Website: lowes
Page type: customer-info-address
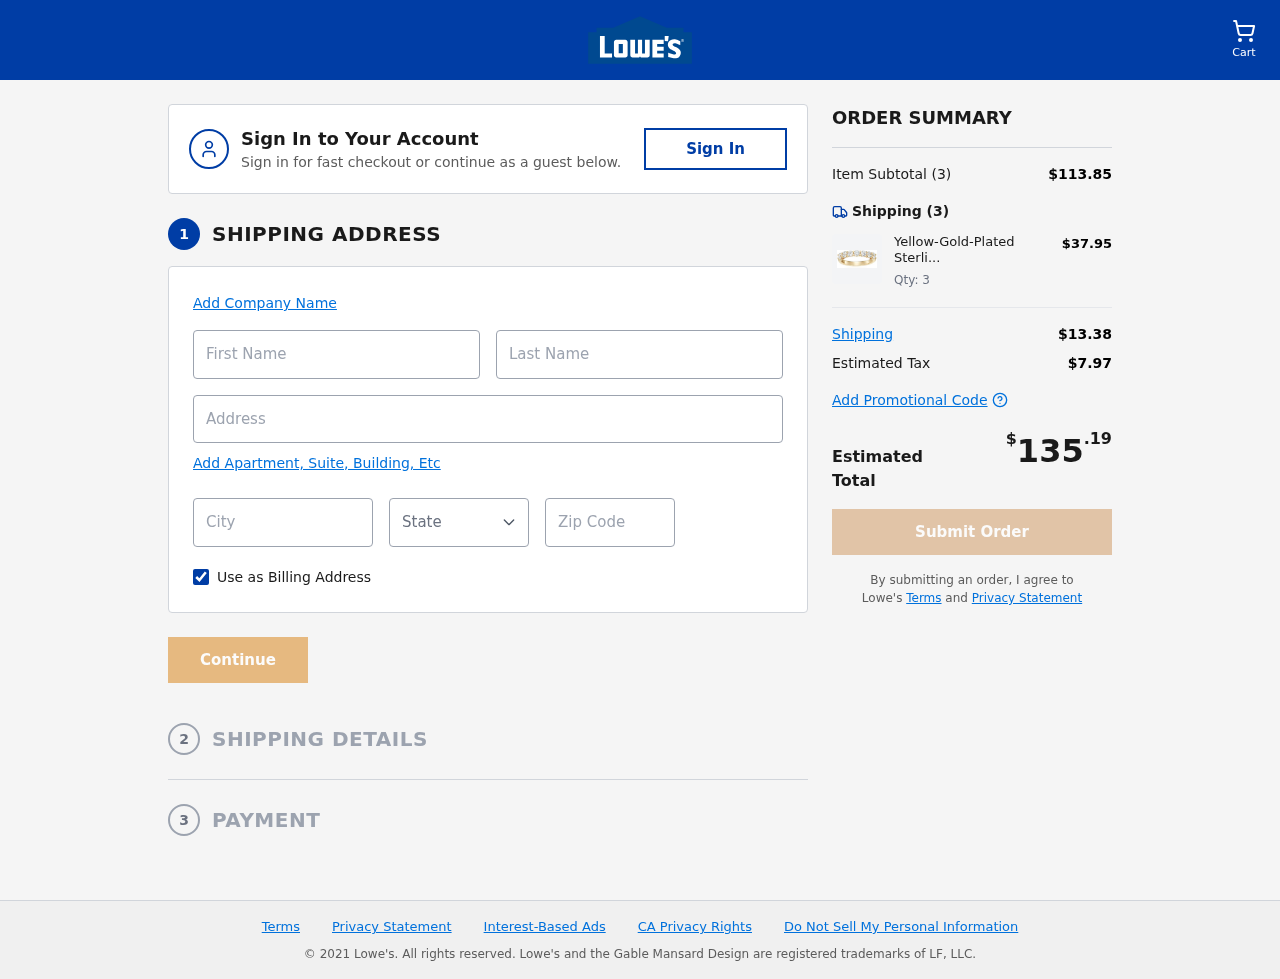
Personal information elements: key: PII_CITY
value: Serranoport
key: PII_FIRSTNAME
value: Susan
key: PII_LASTNAME
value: Michael
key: PII_POSTCODE
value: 11032
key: PII_STATE_ABBR
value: KS
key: PII_STREET
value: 130 Samantha Viaduct Apt. 400
Product elements: key: PRODUCT1_NAME
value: Yellow-Gold-Plated Sterling Silver 7-Stone Ring made with Swarovski Zirconia (1 cttw), Size 7
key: PRODUCT1_PRICE
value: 37.95
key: PRODUCT1_QUANTITY
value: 3
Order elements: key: ORDER_NUM_ITEMS
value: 3
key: ORDER_SUBTOTAL
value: $113.85
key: ORDER_NUM_ITEMS2
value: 3
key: ORDER_SHIPPING_COST
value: $13.38
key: ORDER_TAX
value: $7.97
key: ORDER_TOTAL
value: $135.19